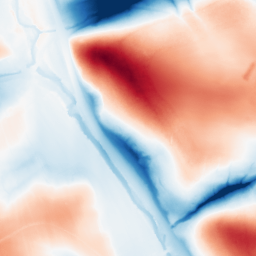
Category: classical
Decomposition family: gaussian_anisotropic
Decomposition parameters: sigma_x: 2
sigma_y: 50
Upsampling method: bspline
Upsampling parameters: scale: 4
Upsampling scale: 4